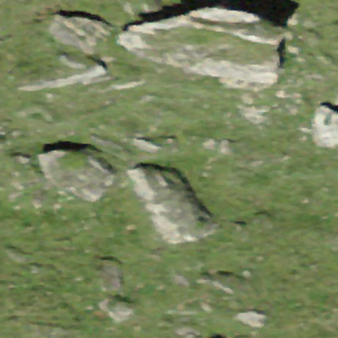
Label: bouldering_area